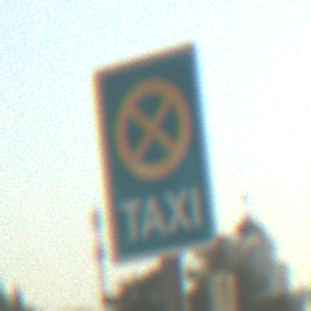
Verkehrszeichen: Taxenstand
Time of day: MorningAfternoon
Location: Outdoor (Suburban)
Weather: Clear
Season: NotSpecified
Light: Natural